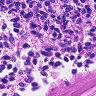
Metastatic tissue present: no